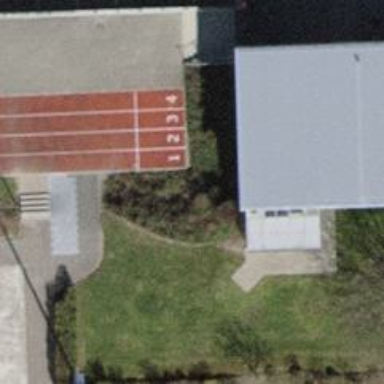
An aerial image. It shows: Athletics track located on leisure land.